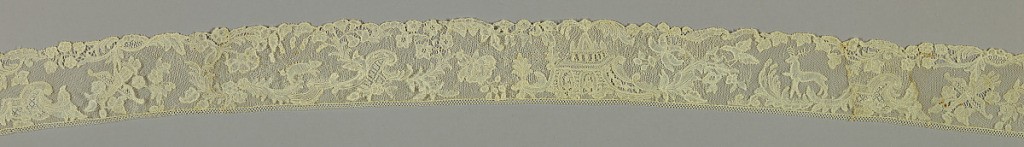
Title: Border
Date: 18th century
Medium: linen Technique: bobbin lace, Brussels style
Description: Border with floral sprays and volutes balanced by animals at intervals.